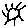
Label: sun